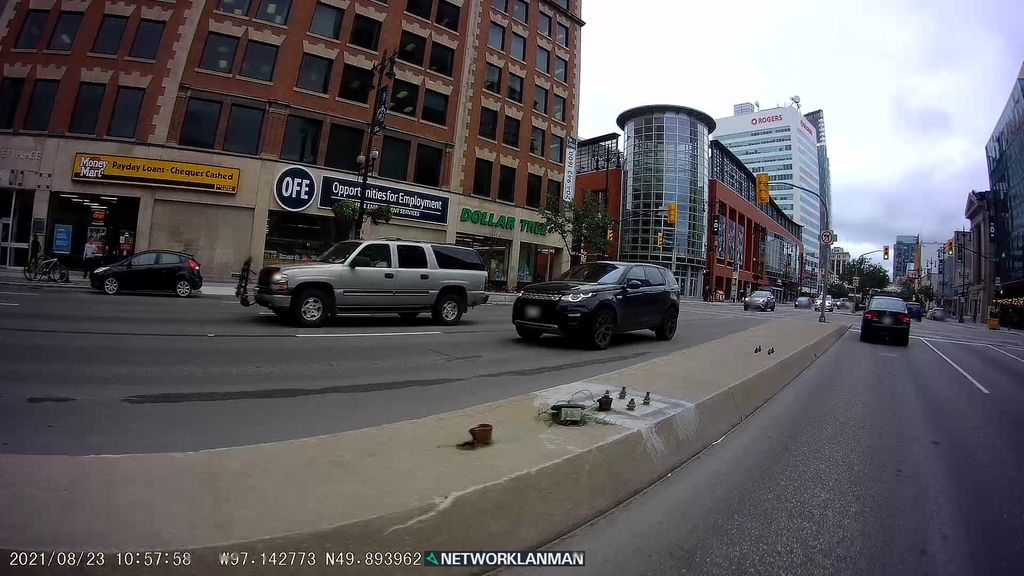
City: winnipeg